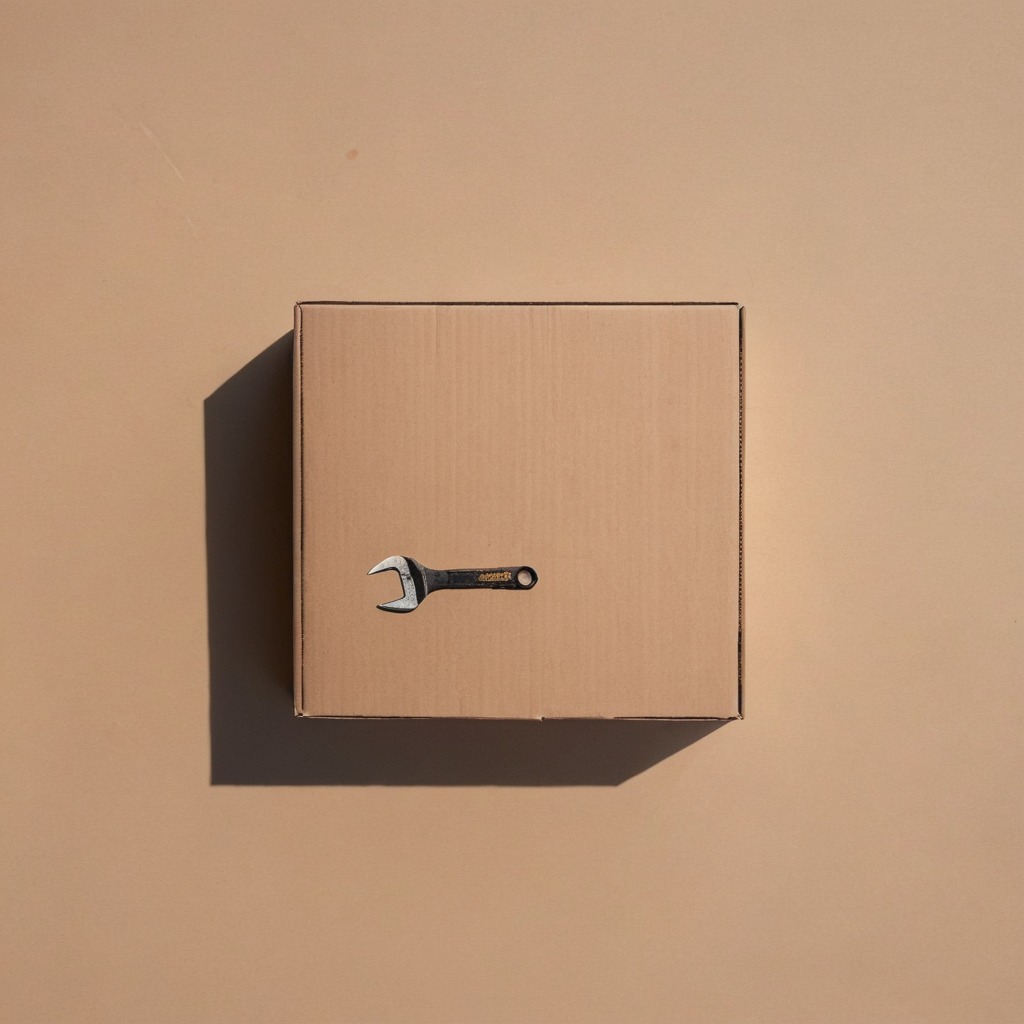
An wrench is lying on the clean dry cardboard box surface in an outdoor workshop during daytime bright natural light soft shadows slightly creased but